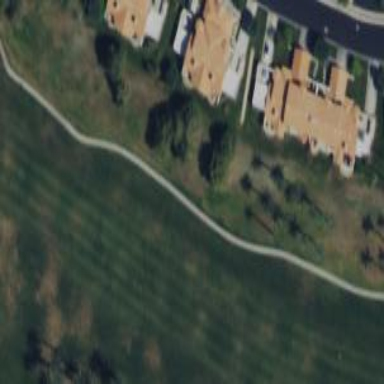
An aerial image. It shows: Grassy fairway on golf course.